Question:
'''
def save():
file=open("data1.pickle","wb")
pickle.dump(table,file)
file.close()
print("data saved")
'''
i want to save the records being displayed in the table into a pickle file, and when i click upload all the recrds should be displayed again. how am i supposed to do this? pls help.
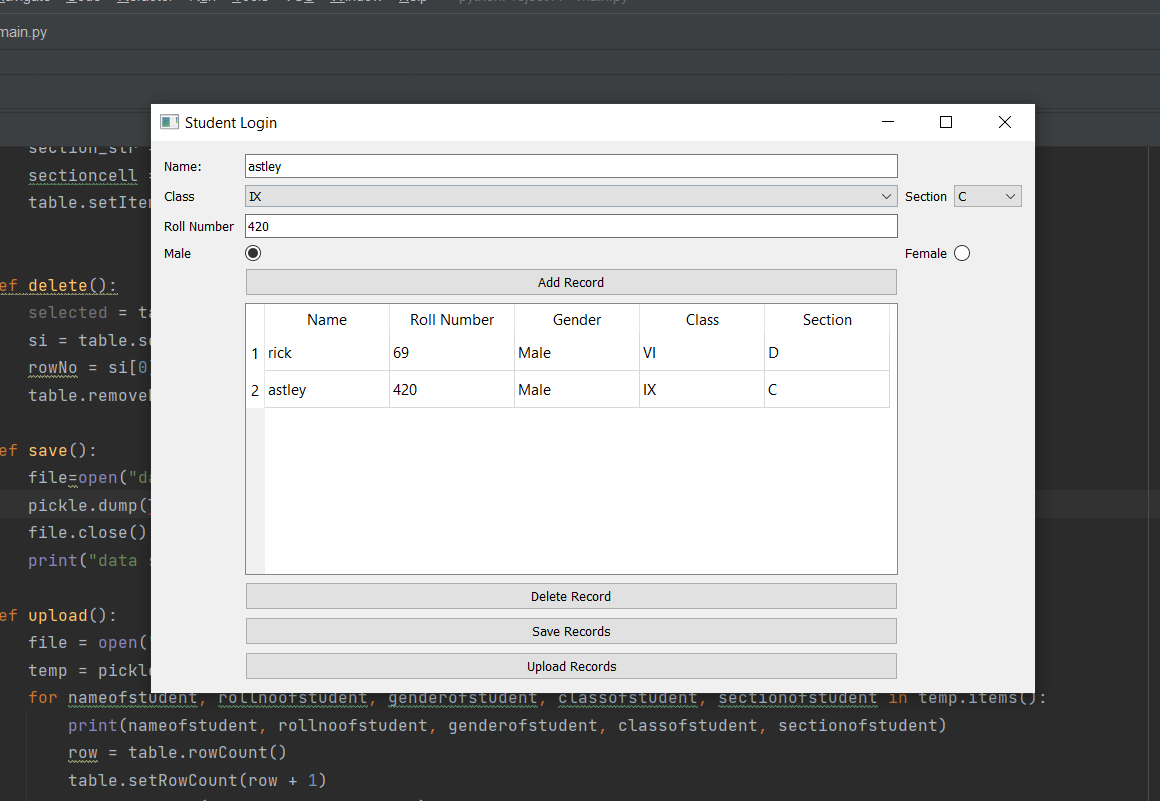
Answer: You will need to get the text values from the table rows and store it inside a 'dict' with respect to their column header. You can then save the 'dict' using pickle.
See the below example to know how I would save the table
'''
import sys
import pickle, copy
from PyQt5 import QtWidgets
class App(QtWidgets.QWidget):
def __init__(self):
super().__init__()
self.setLayout(QtWidgets.QVBoxLayout())
self.btn = QtWidgets.QPushButton("Add new Row", clicked=self.addRow)
self.delete_records = QtWidgets.QPushButton("delete Records", clicked=self.deleteRecords)
self.save_btn = QtWidgets.QPushButton("Save Records", clicked=self.serialize)
self.load_btn = QtWidgets.QPushButton("Upload Records", clicked=self.deserialize)
self.layout().addWidget(self.btn)
self.layout().addWidget(self.delete_records)
self.layout().addWidget(self.save_btn)
self.layout().addWidget(self.load_btn)
self._dict = {"Name": [], "Roll No": [], "Gender": [], "class": [], "section": []}
self.createTable()
def createTable(self):
self.tableWidget = QtWidgets.QTableWidget()
self.tableWidget.horizontalHeader().setStretchLastSection(True)
self.tableWidget.horizontalHeader().setSectionResizeMode(QtWidgets.QHeaderView.Stretch)
self.tableWidget.setColumnCount(5)
self.tableWidget.setHorizontalHeaderLabels(self._dict.keys())
self.layout().insertWidget(0, self.tableWidget)
def deleteRecords(self):
self.tableWidget.clearContents()
def addRow(self):
self.tableWidget.insertRow(self.tableWidget.rowCount())
def getRowValues(self) -> dict: # gets the row values
ord_dict = copy.deepcopy(self._dict)
for row in range(self.tableWidget.rowCount()):
for index, column in enumerate(ord_dict.keys()):
item = self.tableWidget.item(row, index)
value = ""
if item:
value = item.text()
ord_dict[column].append(value)
return ord_dict
def serialize(self):
val = self.getRowValues()
with open('data1.pickle', 'wb') as write:
pickle.dump(val, write)
def deserialize(self):
with open('data1.pickle', 'rb') as read:
val = pickle.load(read) # loads a dict
self.tableWidget.deleteLater() # removes the table
self.createTable() # recreates the tables
self.tableWidget.setRowCount(len(list(val.values())[0])) # sets the number of rows
for column, lst in enumerate(val.values()):
for row, x in enumerate(lst):
self.tableWidget.setItem(row, column, QtWidgets.QTableWidgetItem(x))
if __name__ == '__main__':
app = QtWidgets.QApplication(sys.argv)
win = App()
win.show()
sys.exit(app.exec_())
'''
In the above code, I have written 'serialize' and 'deserialize' methods to save and restore the table.
Before adding the values from the pickle file make sure to clear the table contents. In my code, I simply delete the table widget and add it again. You can also use the 'QTableWidget.clearContents()', but this will only remove the content inside the rows, not the row itself.
:
I just realized that you could also use 'self.tableWidget.setRowCount(0)' instead of deleting and recreating the table.
So in my code you can replace this :
'''
self.tableWidget.deleteLater() # removes the table
self.createTable() # recreates the tables
'''
with 'self.tableWidget.setRowCount(0)'